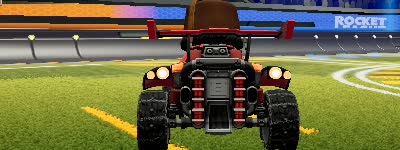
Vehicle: octane